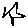
Label: star